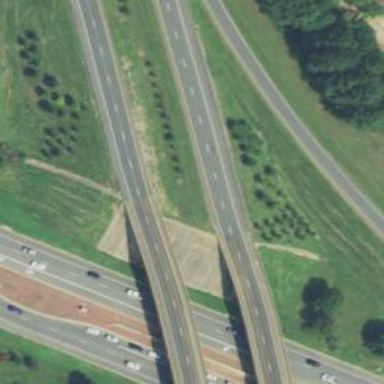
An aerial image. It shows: Asphalt trunk highway classified as expressway.